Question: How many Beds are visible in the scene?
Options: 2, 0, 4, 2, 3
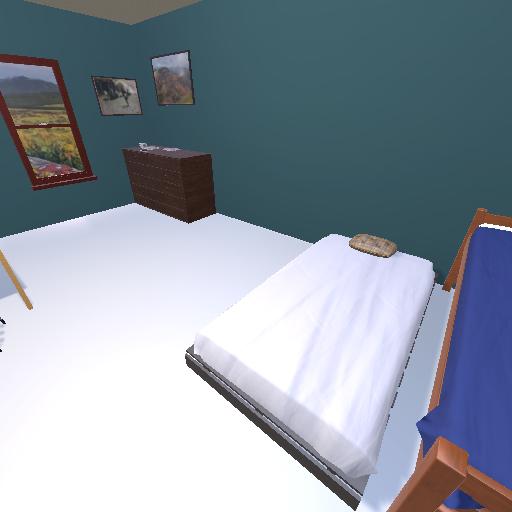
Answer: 2